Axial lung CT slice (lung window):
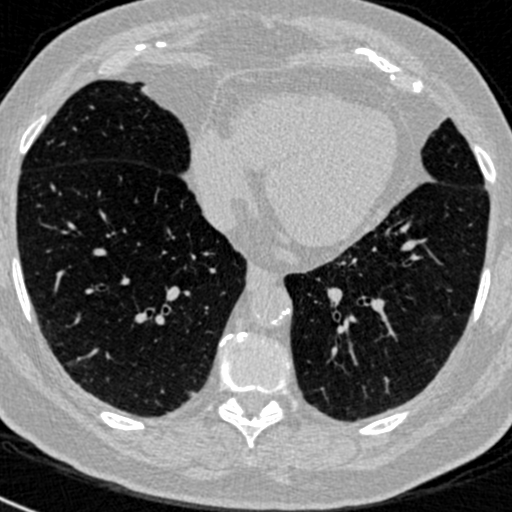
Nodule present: no